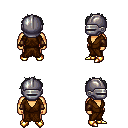
a pixel art fantasy rpg character, male body template, human, tanned skin, brown robe, white pants, gray bedhead hairstyle, metal helm, cloth bracers, gold boots, four views (front, back, left, right), 2x2 character sprite sheet, small pixel art, hard edges, no anti-aliasing